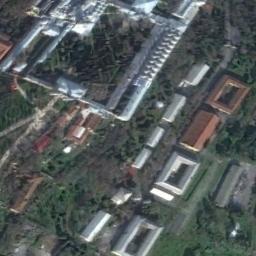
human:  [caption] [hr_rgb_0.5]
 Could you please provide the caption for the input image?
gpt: The palace is surrounded by buildings and trees .

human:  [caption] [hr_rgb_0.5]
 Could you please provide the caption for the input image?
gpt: Many trees of different sizes are beside the palace .

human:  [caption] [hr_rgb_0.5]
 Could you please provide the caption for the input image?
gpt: There are many red palaces here .

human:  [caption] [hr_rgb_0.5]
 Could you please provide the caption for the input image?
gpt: The white palace has long walls, A courtyards and lots of trees and some other buildings are next to the palace .

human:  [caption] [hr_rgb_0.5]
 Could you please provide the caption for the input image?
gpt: There are many green trees around the palace .